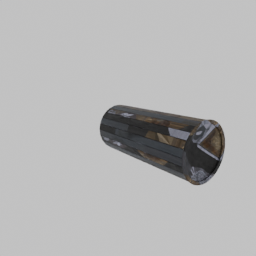
Label: tools